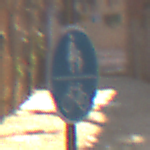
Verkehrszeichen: GemeinsamerGehUndRadweg
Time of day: Midday
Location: Outdoor (Urban)
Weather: Clear
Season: NotSpecified
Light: Natural